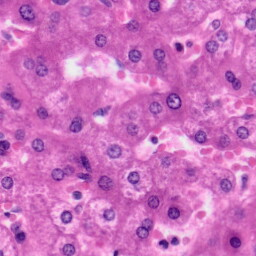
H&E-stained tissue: Liver